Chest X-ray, AP view. Patient: 47 years old, sex F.
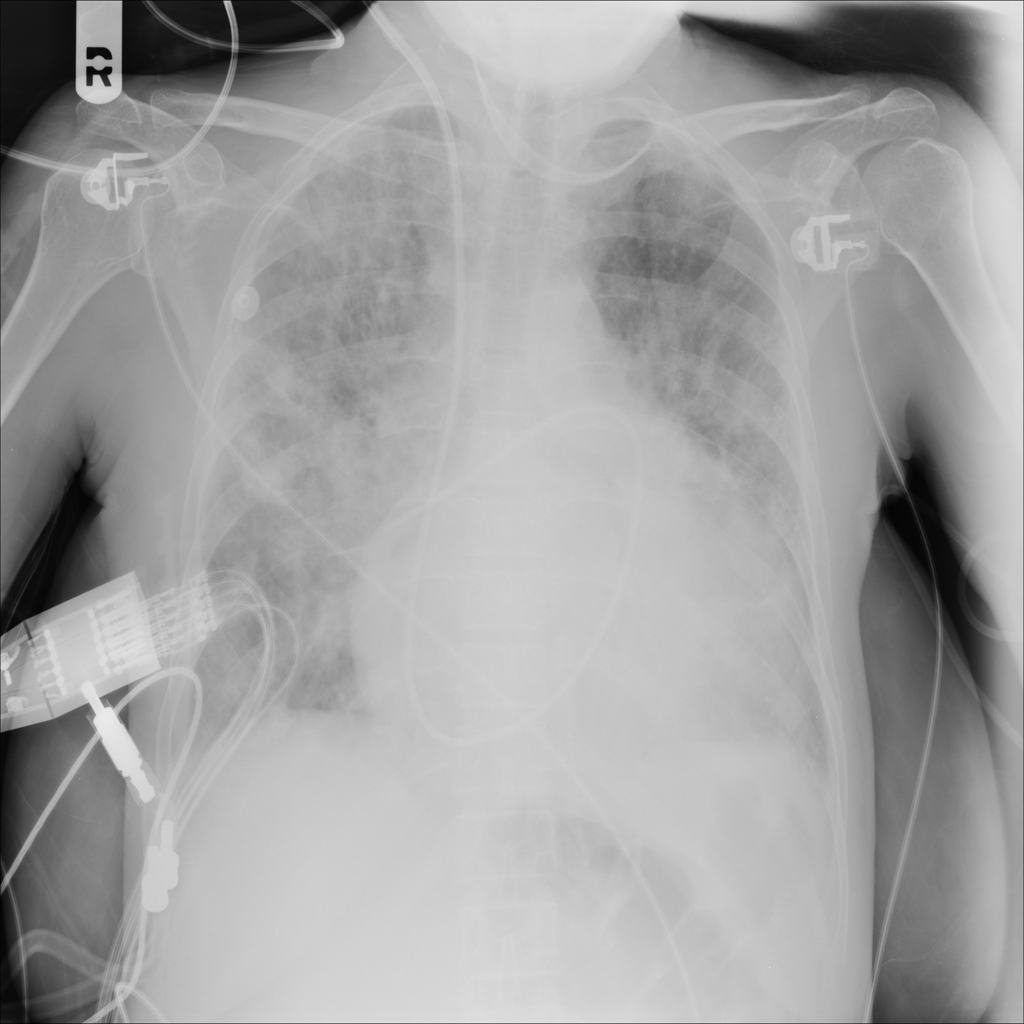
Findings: Infiltration